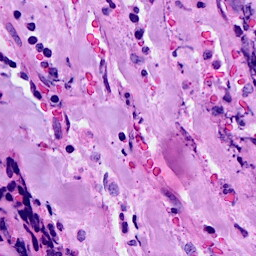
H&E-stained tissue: Breast